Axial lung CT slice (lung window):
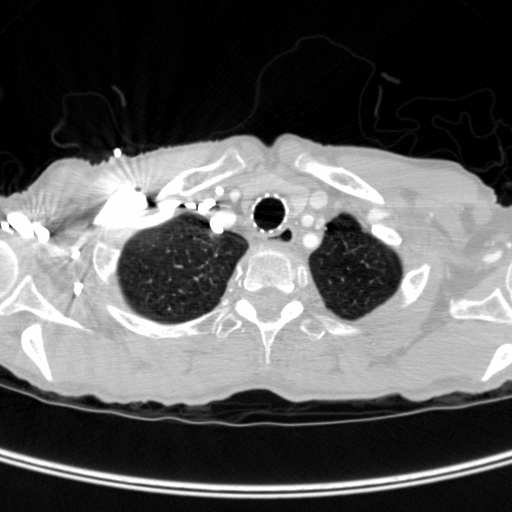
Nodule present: no